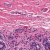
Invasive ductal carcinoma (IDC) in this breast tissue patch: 0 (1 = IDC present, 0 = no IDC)